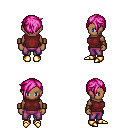
a pixel art fantasy rpg character, female body template, human, dark skin, maroon sleeveless shirt, magenta pants, pink pixie cut hairstyle, leather bracers, gold boots, four views (front, back, left, right), 2x2 character sprite sheet, small pixel art, hard edges, no anti-aliasing